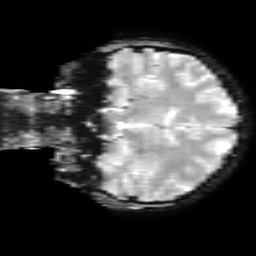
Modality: T2starw
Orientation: coronal
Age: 22
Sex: female
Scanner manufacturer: ge
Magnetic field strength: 3 T
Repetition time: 0.65 s
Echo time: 0.02 s